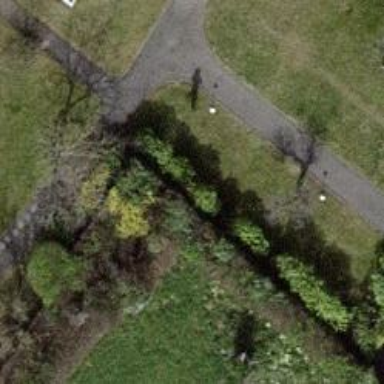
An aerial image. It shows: Hedge barrier.